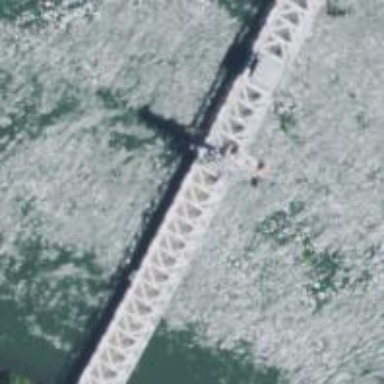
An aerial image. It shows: Bridge with lift piers as supports.